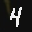
Label: 4